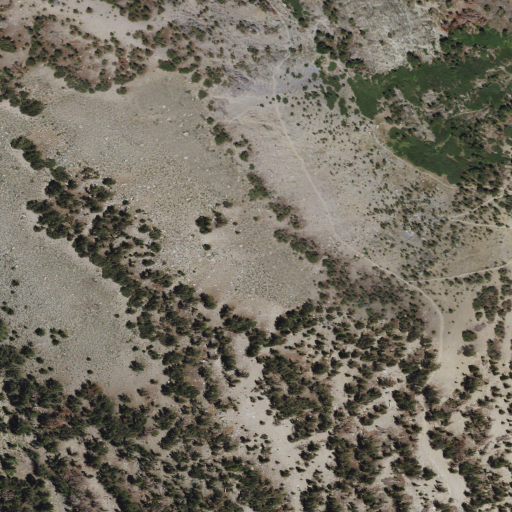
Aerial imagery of gap in California named Gem Pass containing shrub and evergreen forest